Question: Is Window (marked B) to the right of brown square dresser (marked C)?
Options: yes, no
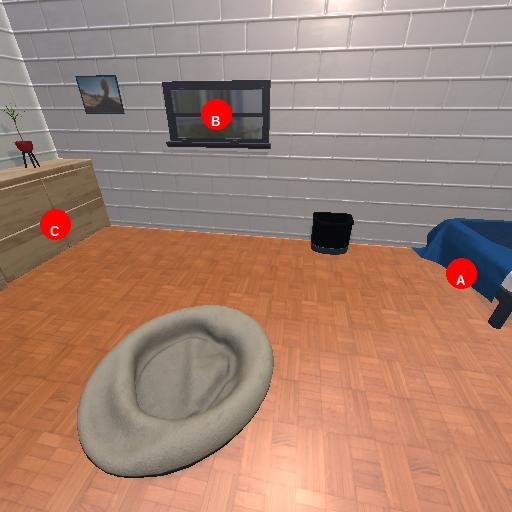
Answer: yes